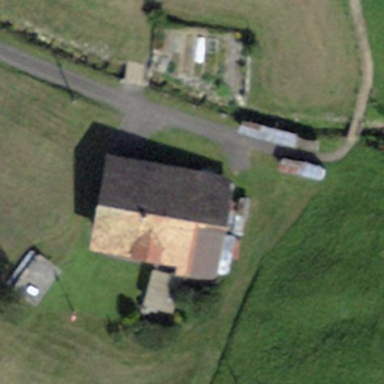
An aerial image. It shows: Farm building.